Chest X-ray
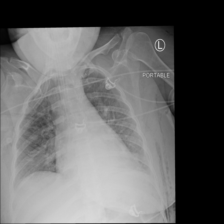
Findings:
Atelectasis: positive
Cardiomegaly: negative
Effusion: negative
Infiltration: negative
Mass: negative
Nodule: negative
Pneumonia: negative
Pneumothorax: negative
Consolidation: negative
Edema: negative
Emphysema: positive
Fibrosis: negative
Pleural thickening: negative
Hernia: negative